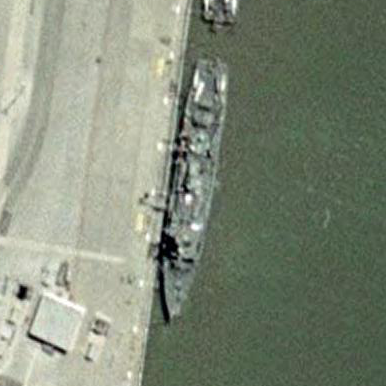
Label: destroyer